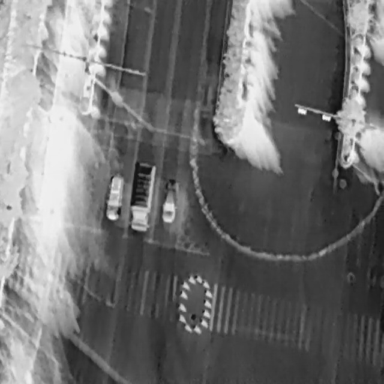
There are two Cars in the infrared image.